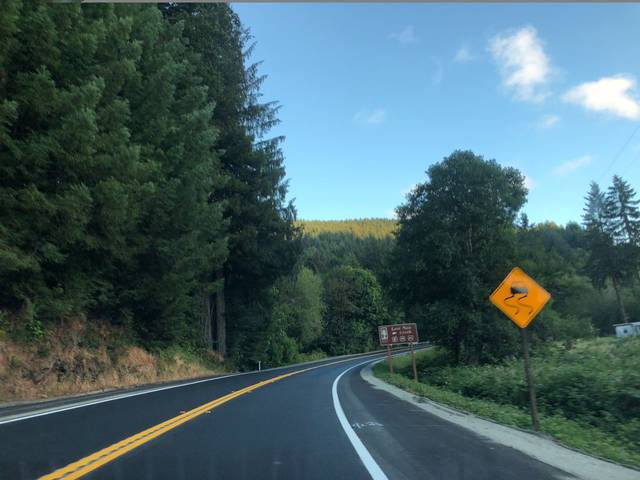
Region: United States
Coordinates: 41.33, -124.03